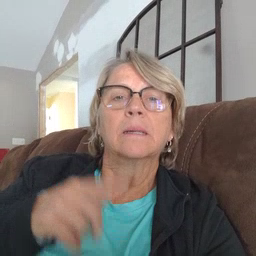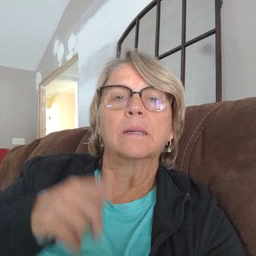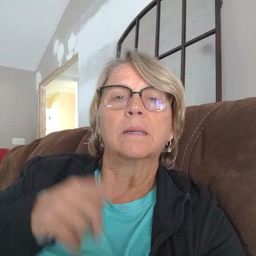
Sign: face